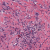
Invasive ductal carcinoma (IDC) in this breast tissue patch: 1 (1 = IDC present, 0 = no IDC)